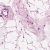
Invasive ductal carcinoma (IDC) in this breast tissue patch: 0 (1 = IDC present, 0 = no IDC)